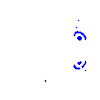
Particle: pion